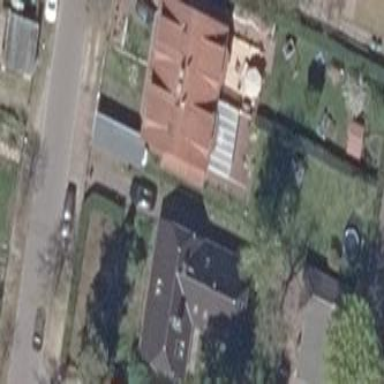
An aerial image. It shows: Residential building with hipped roof.